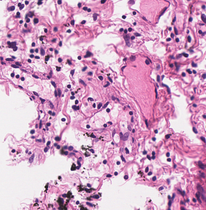
Tumor epithelial tissue: no
Tumor-associated stroma tissue: no
Normal tissue: yes